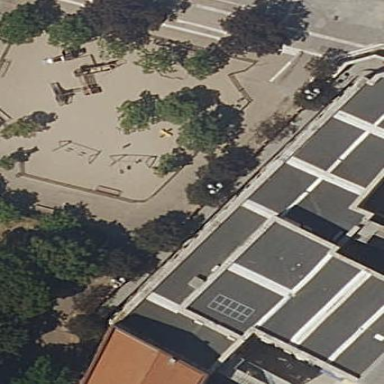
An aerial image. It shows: Playground with ground surface.